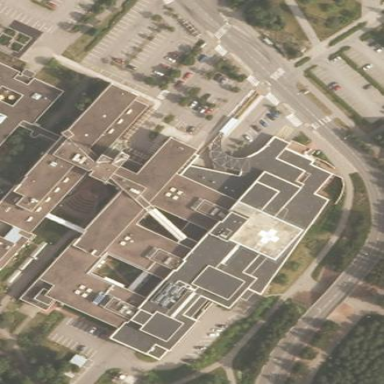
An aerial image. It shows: Part of building.